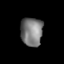
Tissue: lung
Cell type: Fibroblasts
Senescence score: 0.5599
Nuclear area (px): 620
Mean DAPI intensity: 122.102